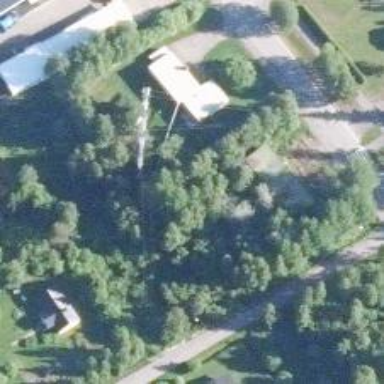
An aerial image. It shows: Mast tower used for communication.